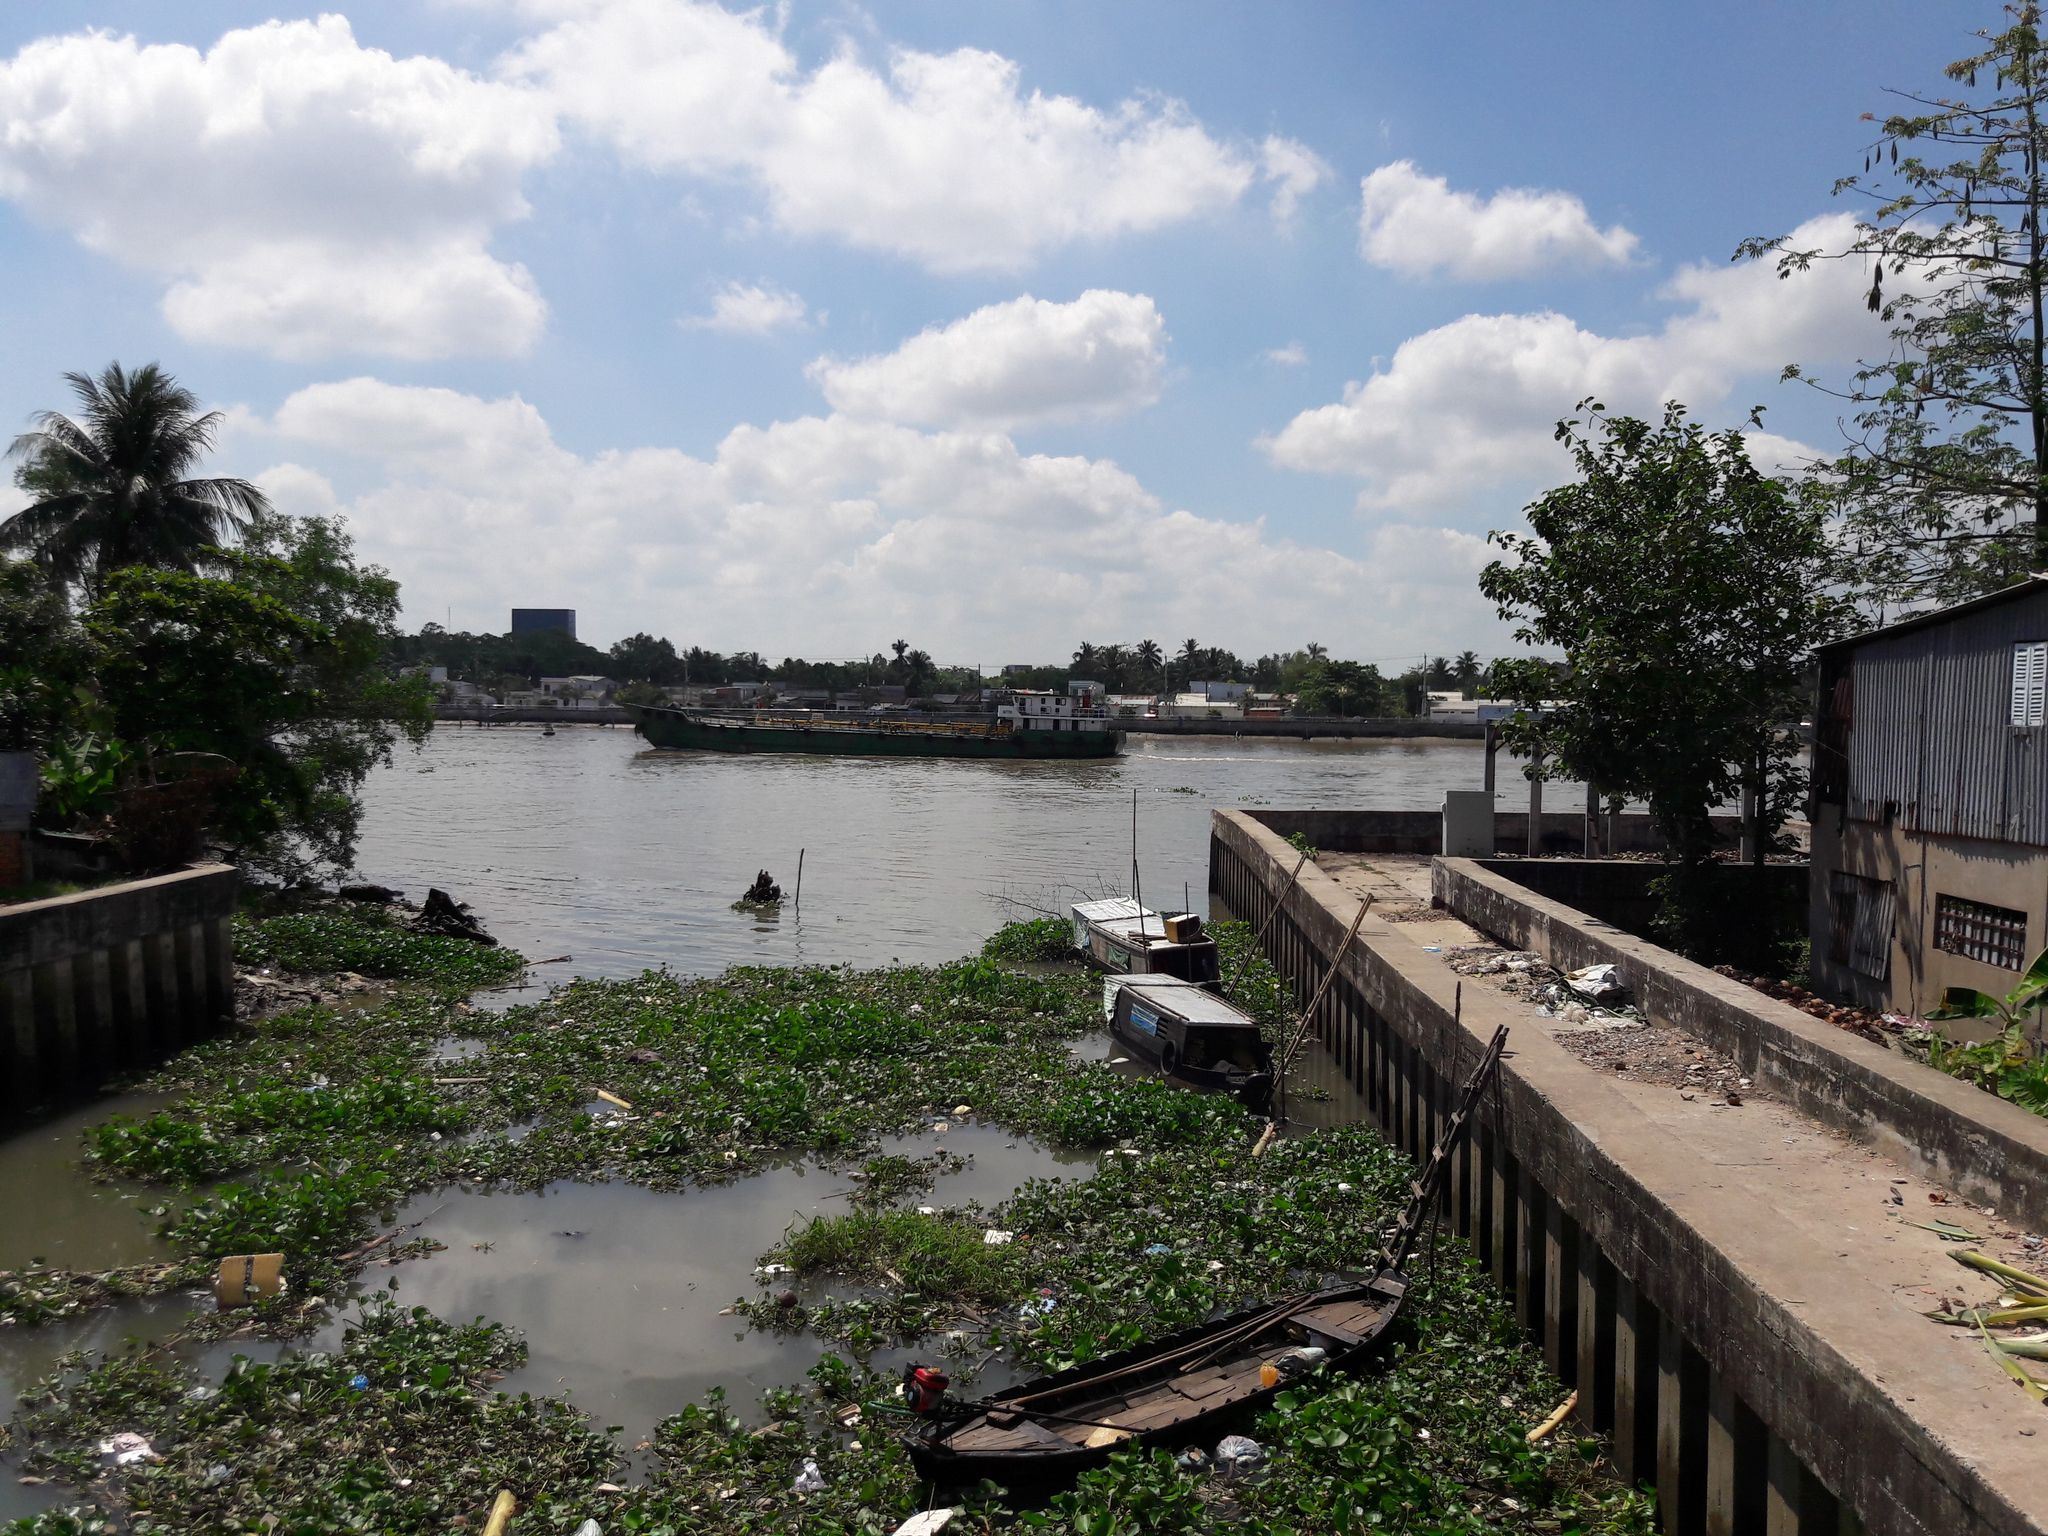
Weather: cloudy
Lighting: day
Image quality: good
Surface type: walking surface
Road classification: residential, tertiary
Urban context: urban centre
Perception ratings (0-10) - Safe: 1.93, Lively: 1.46, Beautiful: 2.41, Boring: 2.4, Depressing: 3.15, Wealthy: 5.17